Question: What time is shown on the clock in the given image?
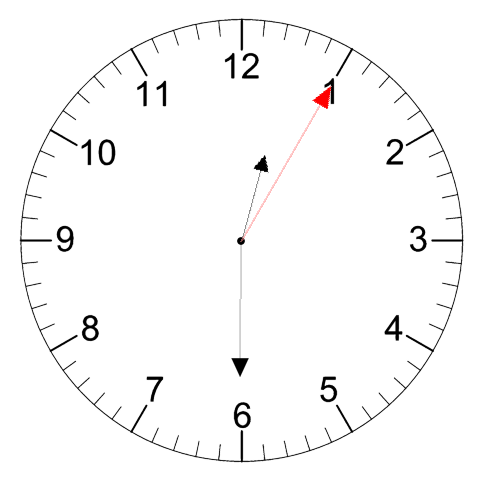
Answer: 12:30:05